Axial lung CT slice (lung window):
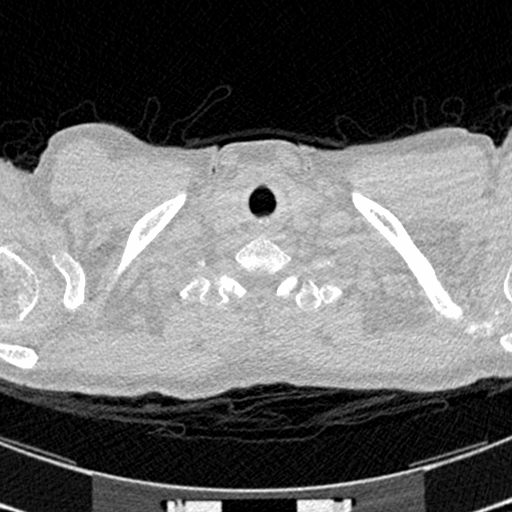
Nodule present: no